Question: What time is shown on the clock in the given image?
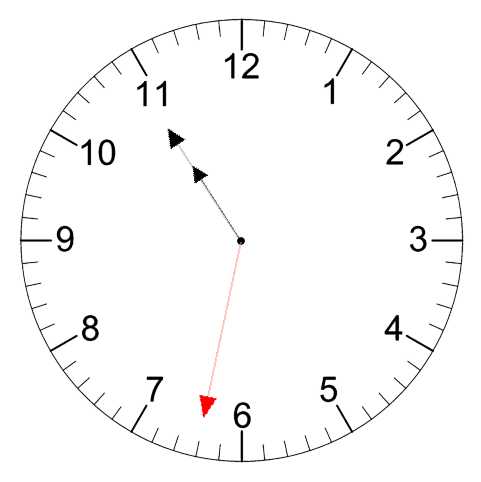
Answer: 10:54:32